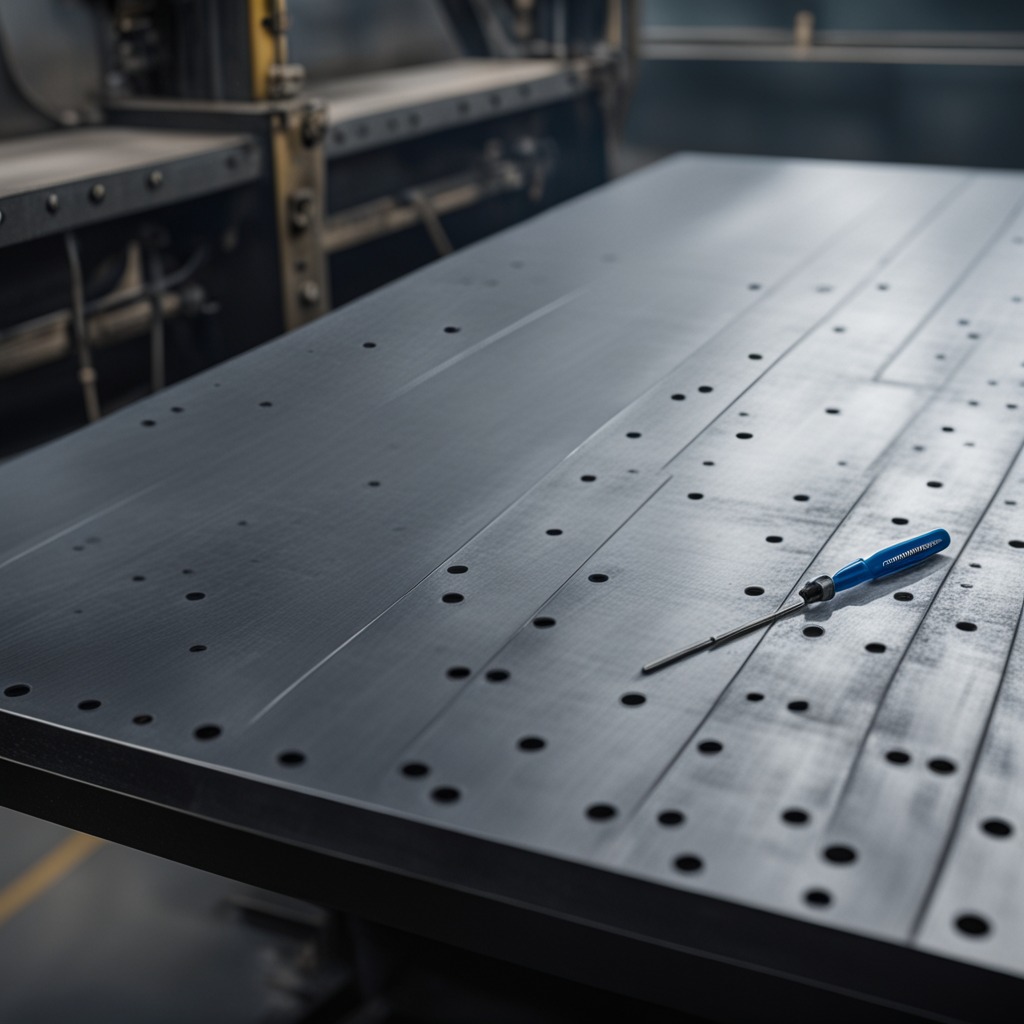
A screwdriver is lying on a cold steel table in a mining workshop gritty textures.